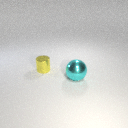
large cyan metal sphere in front of small yellow metal cylinder